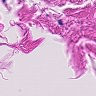
Metastatic tissue present: no